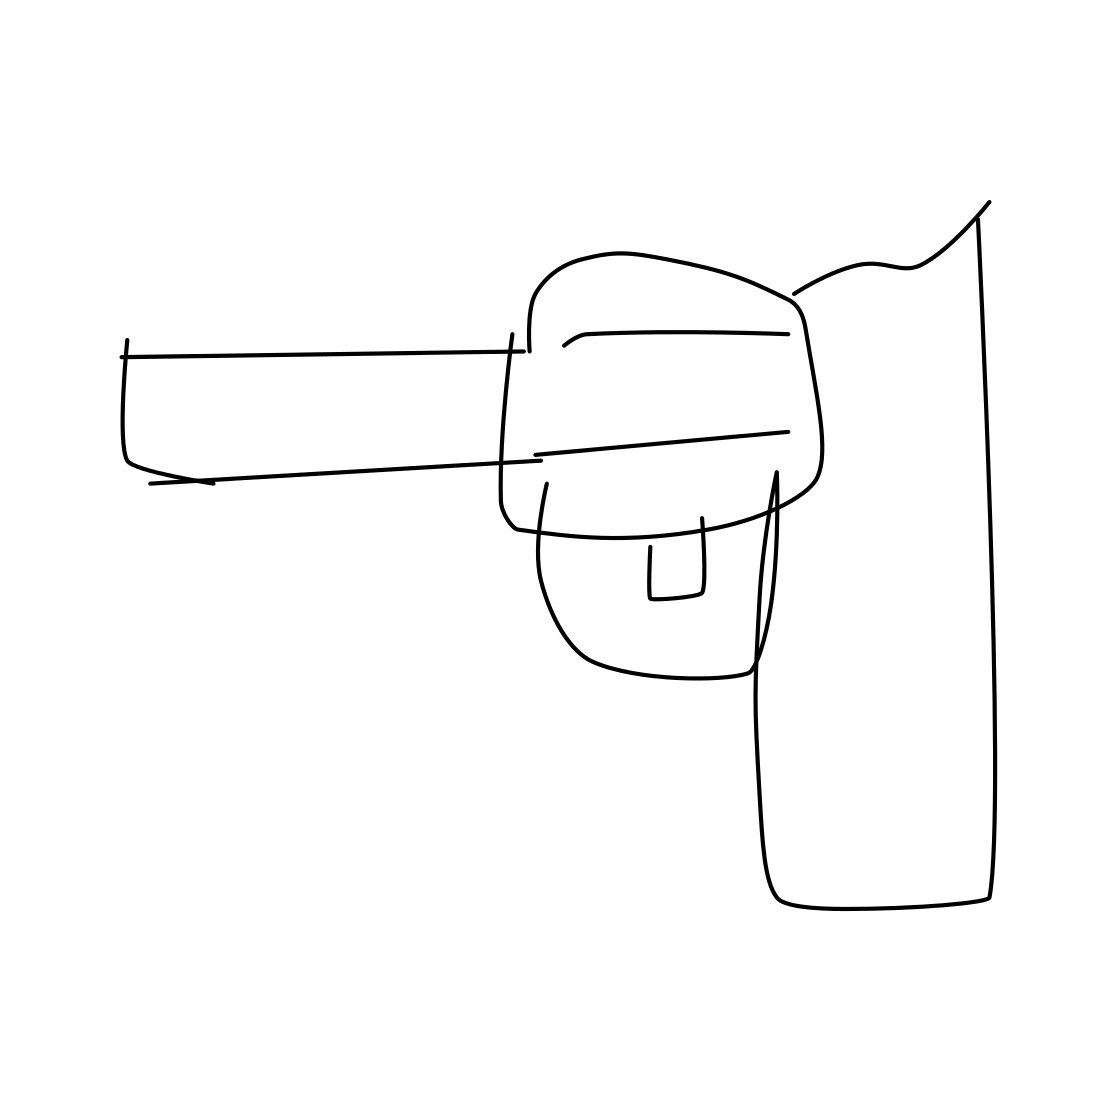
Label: revolver